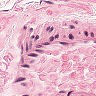
Metastatic tissue present: no